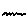
Label: zigzag